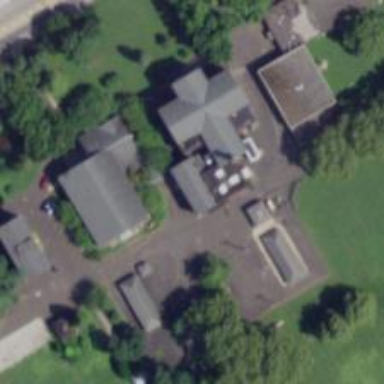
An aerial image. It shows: Historic school.